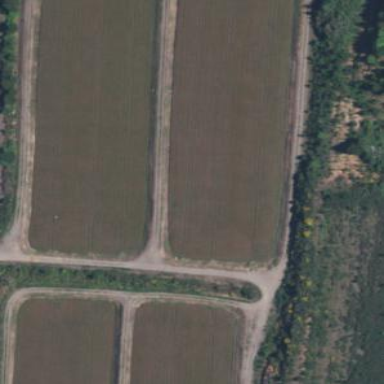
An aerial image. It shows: Farmland where cranberries are grown.